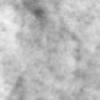
Label: no_change